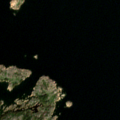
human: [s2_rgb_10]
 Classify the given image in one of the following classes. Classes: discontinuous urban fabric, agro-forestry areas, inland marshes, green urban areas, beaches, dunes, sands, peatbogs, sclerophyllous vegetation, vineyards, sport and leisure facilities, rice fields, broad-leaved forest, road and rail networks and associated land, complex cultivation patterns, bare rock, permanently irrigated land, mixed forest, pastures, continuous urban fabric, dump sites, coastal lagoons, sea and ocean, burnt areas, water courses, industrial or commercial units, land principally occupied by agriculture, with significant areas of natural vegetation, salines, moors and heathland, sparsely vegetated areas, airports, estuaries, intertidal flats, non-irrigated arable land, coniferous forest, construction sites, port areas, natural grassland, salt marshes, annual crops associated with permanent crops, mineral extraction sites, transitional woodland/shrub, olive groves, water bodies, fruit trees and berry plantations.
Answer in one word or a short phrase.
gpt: bare rock, sea and ocean